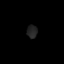
Tissue: lung
Cell type: Epithelial cells
Senescence score: 0.1482
Nuclear area (px): 132
Mean DAPI intensity: 35.242